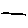
Label: line